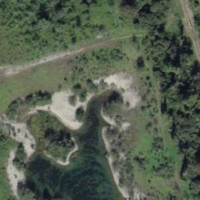
EUNIS habitat code: 41
Species observed at this site:
Sympetrum striolatum